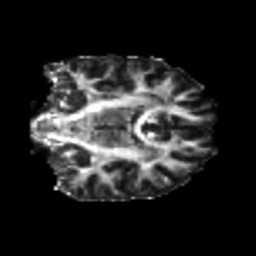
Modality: FA
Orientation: coronal
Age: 23
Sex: female
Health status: healthy
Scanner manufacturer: philips
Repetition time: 7.387 s
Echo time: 0.08599 s